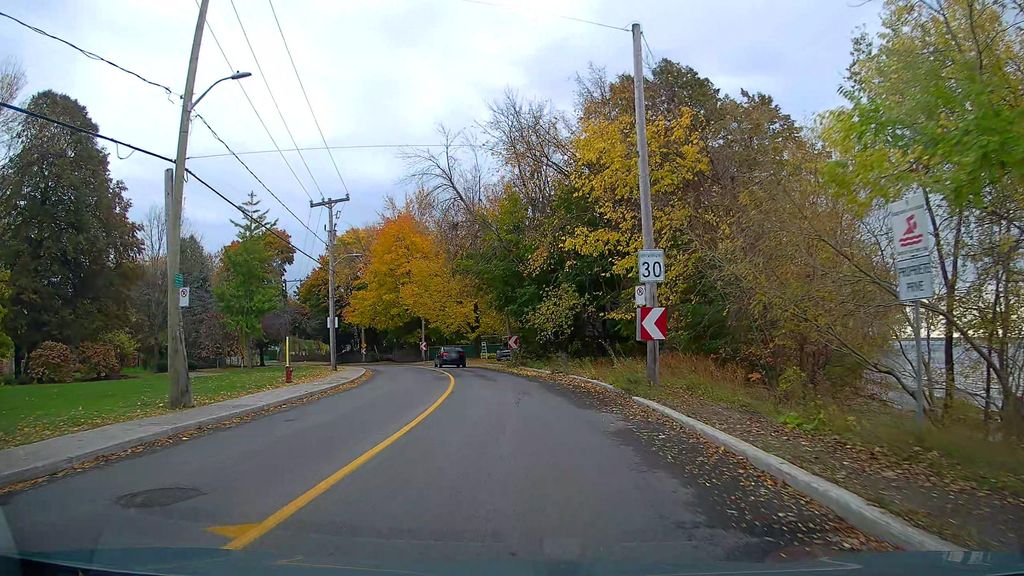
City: montreal